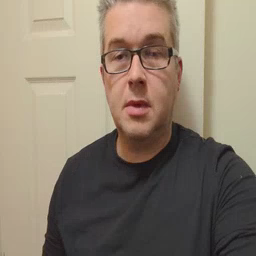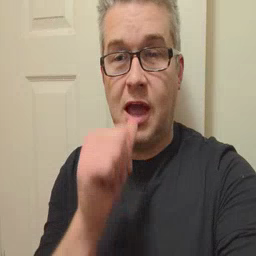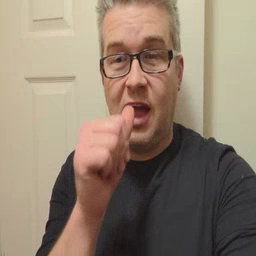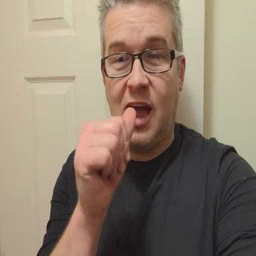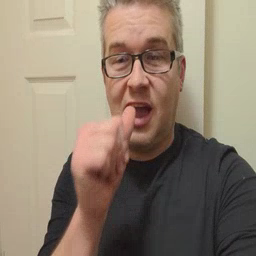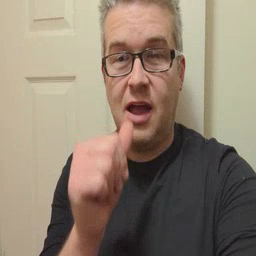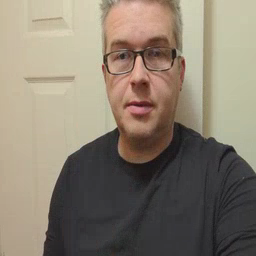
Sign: nuts